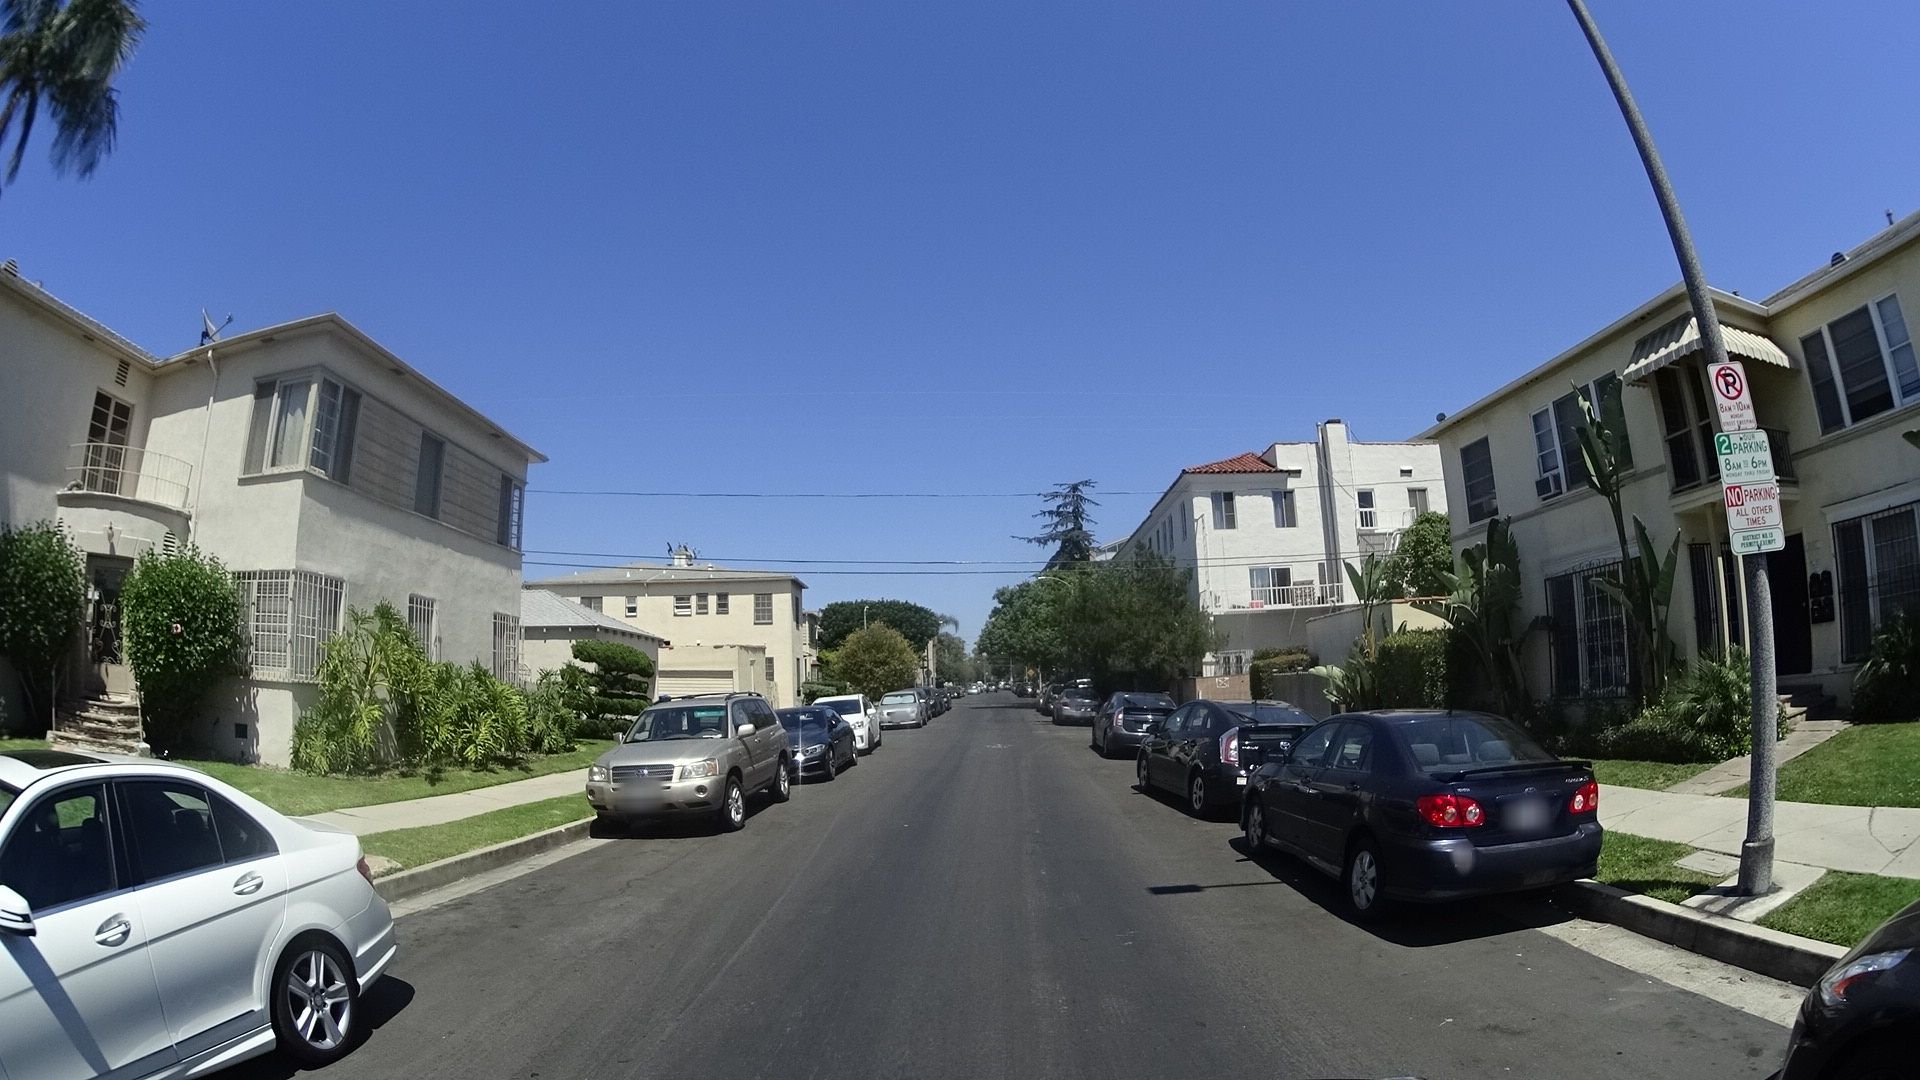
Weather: clear
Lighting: day
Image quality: good
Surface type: driving surface
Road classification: residential
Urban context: urban centre
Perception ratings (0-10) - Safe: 7.28, Lively: 9.05, Beautiful: 7.9, Boring: 2.2, Depressing: 1.39, Wealthy: 7.3